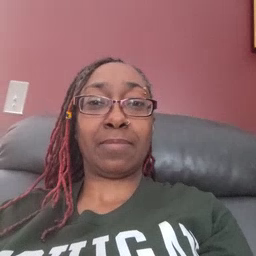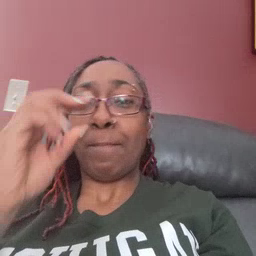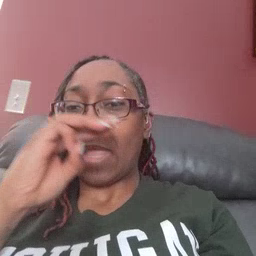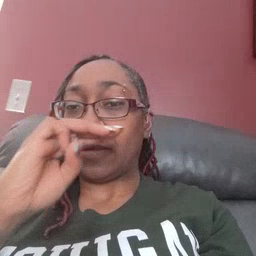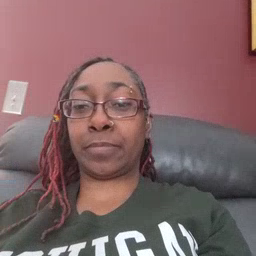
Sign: mouse